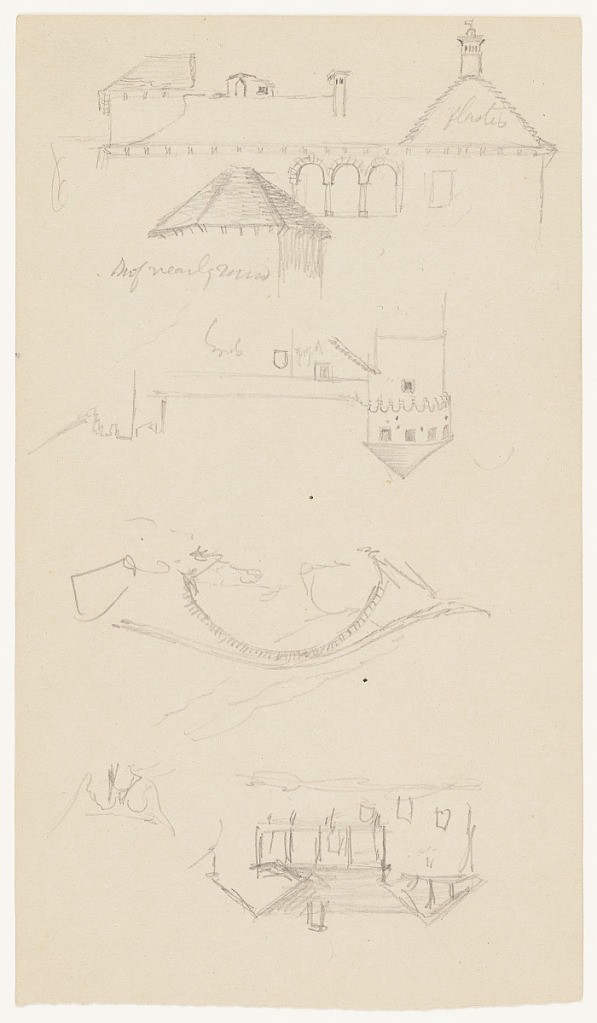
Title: Alpine Architecture Sketches
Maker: Frederic Edwin Church, American, 1826–1900
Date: August 1868
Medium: Graphite on tan laid paper; verso: graphite
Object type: Drawing
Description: Architectural sketches showing four views of buildings and structures in the alps of Austria or Switzerland. At upper left, a house with a chimney is loosely rendered, while, below it, a stone bridge arches over a mountain stream. At lower center, the round tower and exterior walls of a castle are visible. Along lower margin and oppositely oriented, a view of a stately building with an arched colonnade and a cupola is also included.

Verso: Landscape and architecture sketches showing, along the upper margin, a large building upon a hill, at center, a rugged and loosely-rendered mountain valley, and at lower right and oppositely oriented, a portion of a house is loosely sketched.